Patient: sex F, age 62
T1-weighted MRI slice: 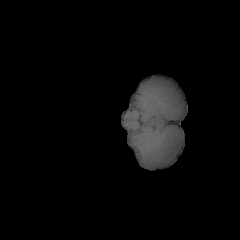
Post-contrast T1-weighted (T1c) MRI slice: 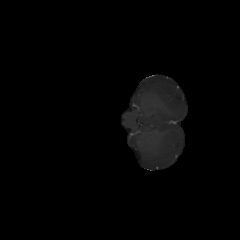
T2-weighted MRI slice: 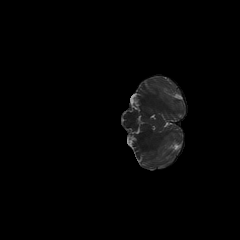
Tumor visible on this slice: no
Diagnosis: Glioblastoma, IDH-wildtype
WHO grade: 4